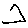
Label: triangle